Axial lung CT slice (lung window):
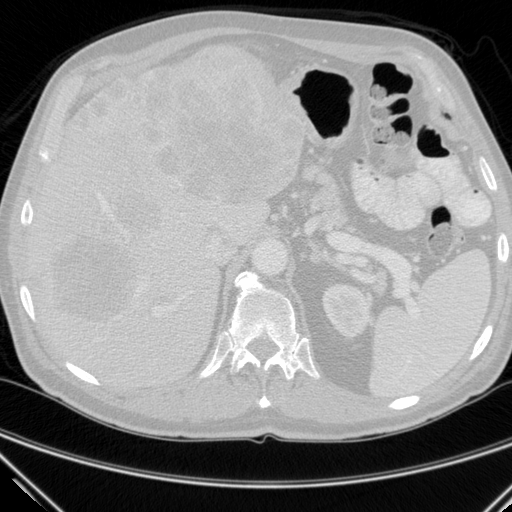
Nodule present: no